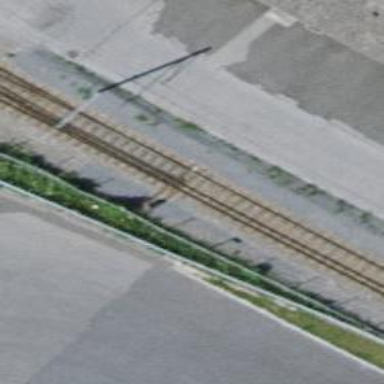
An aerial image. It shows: Railway switch.